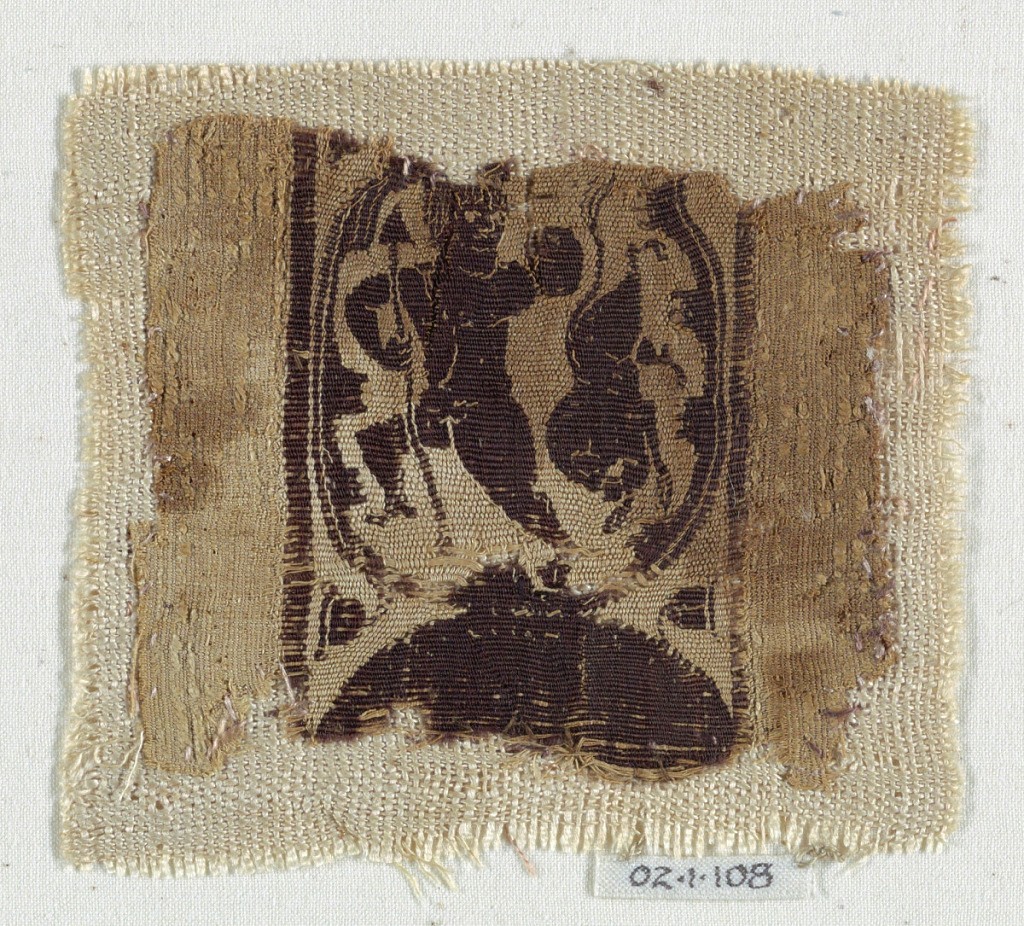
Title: Fragment
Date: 4th–5th century
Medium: Warp; S-spun linen. Wefts; Z-spun linen, Z-spun wool Technique:slit tapestry with supplementary weft loops
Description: Image of a nude hunter and an animal.